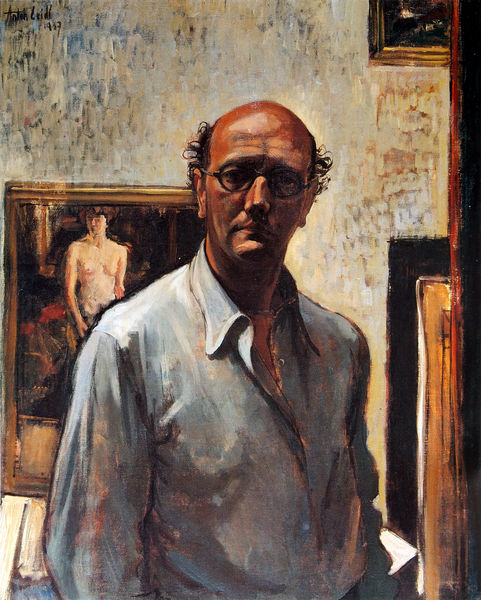
Titel: Selbstbildnis
Künstler: Anton Leidl
Standort: München
Institution: Städtische Galerie im Lenbachhaus
Schlagwörter: akt, blau, gemälde, mann, nackt, schatten, weiß, gelb, ocker, braun, brust, frau, grau, hintergrund, licht, mund, nase, schwarz, tür, blick, rot, beige, hemd, wand, arm, arme, augen, falten, kragen, rahmen, bild, bildnis, goldrahmen, hals, portrait, porträt, pastos, auge, gold, haare, halbfigur, direkter blick, frontal, kinn, rosa, brüste, bilder, falte, glatze, atelier, maler, knöpfe, hemdkragen, selbstporträt, künstler, brille, selbstbildnis, halbglatze, selbstportrait, portät, sammler, blu, rothko, selbstbildnid